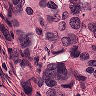
Metastatic tissue present: yes